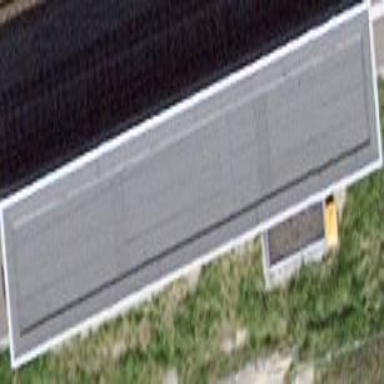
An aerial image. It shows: View of roof of building.